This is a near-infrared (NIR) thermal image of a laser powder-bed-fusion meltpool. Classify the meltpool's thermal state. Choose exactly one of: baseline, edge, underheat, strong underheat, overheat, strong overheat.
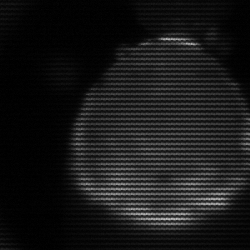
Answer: edge